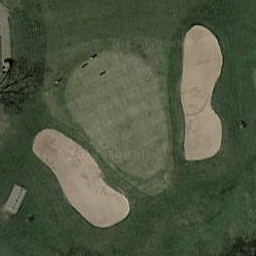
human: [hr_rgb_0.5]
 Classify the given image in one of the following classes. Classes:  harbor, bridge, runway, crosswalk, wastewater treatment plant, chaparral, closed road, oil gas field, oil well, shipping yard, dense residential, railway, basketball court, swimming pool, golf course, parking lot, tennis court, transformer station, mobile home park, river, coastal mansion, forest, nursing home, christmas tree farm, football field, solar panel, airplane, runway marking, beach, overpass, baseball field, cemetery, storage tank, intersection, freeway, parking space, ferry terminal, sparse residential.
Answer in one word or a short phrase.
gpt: golf course